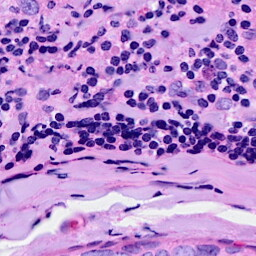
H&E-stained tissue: Breast